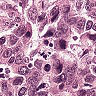
Metastatic tissue present: yes